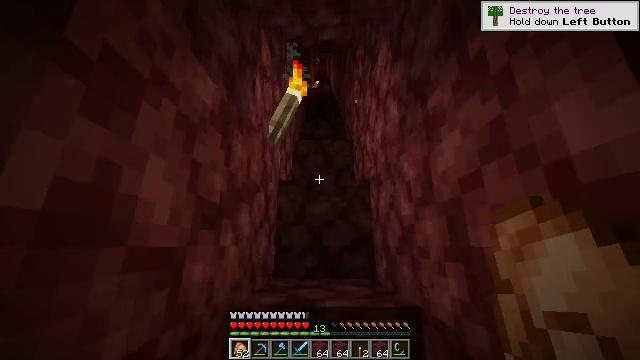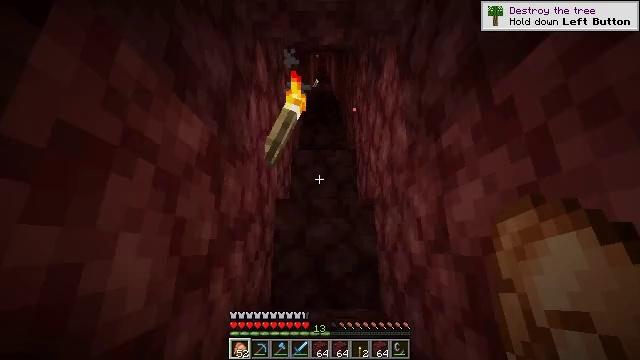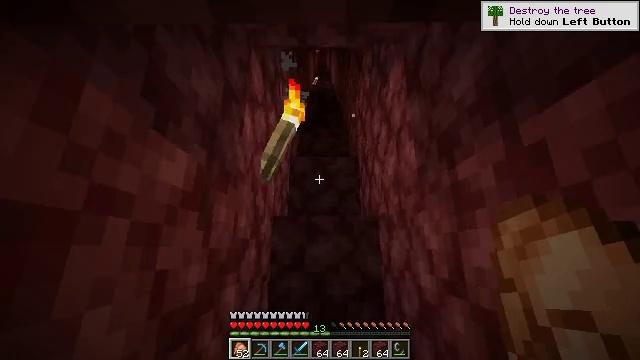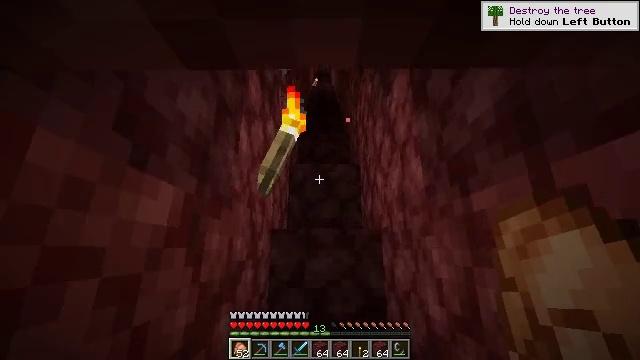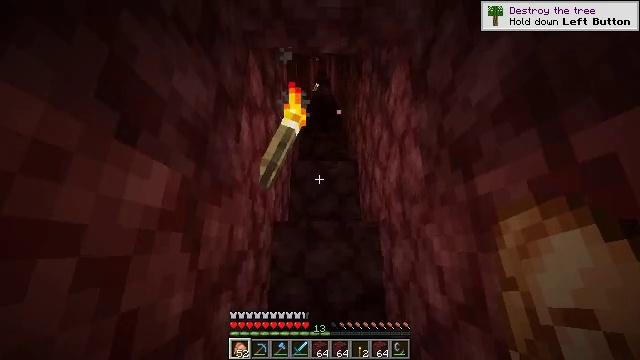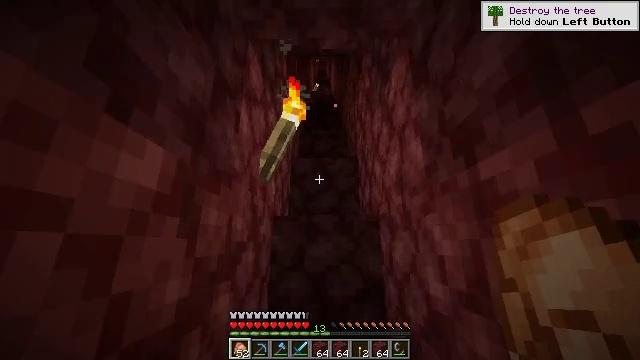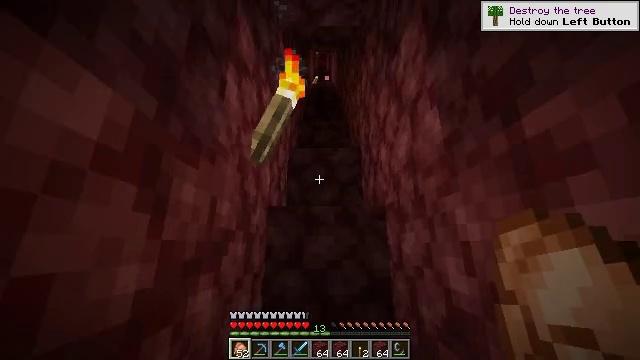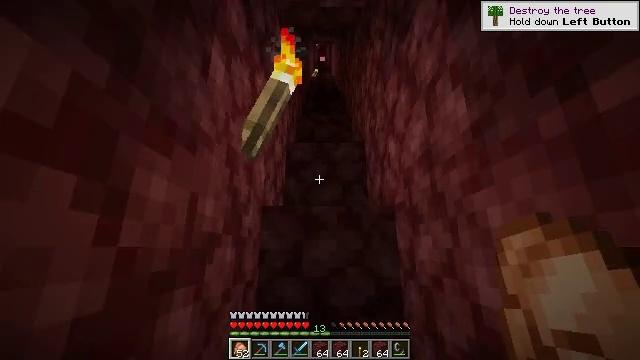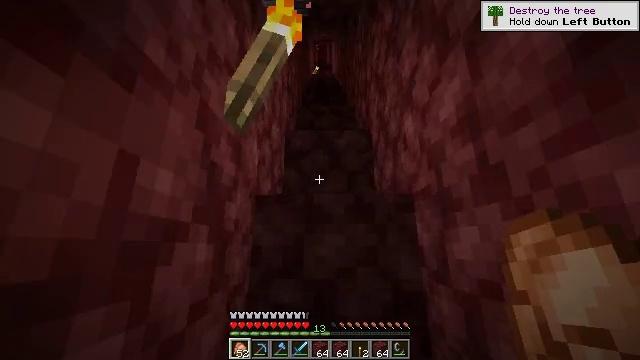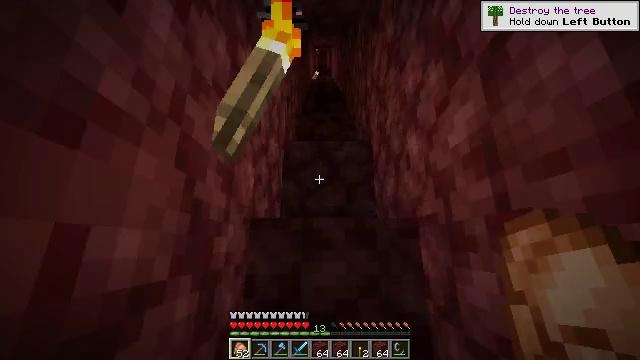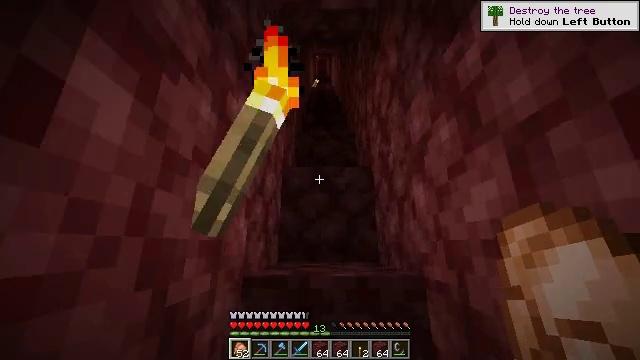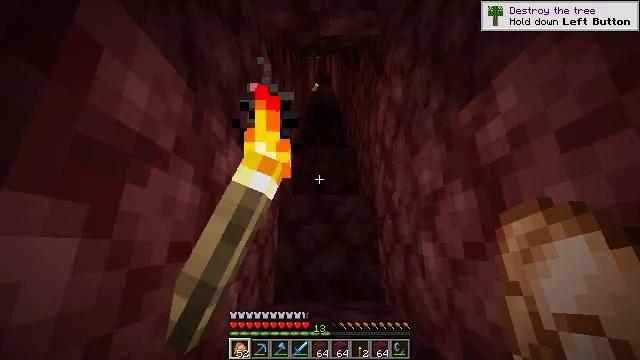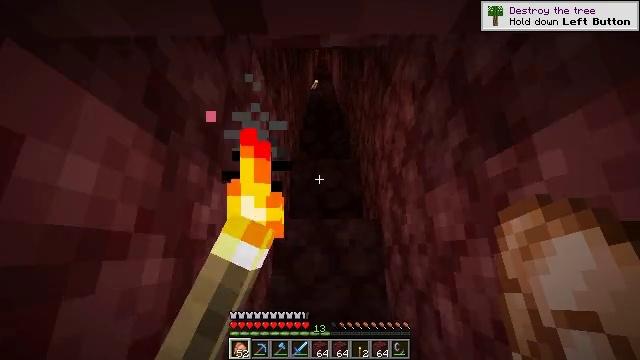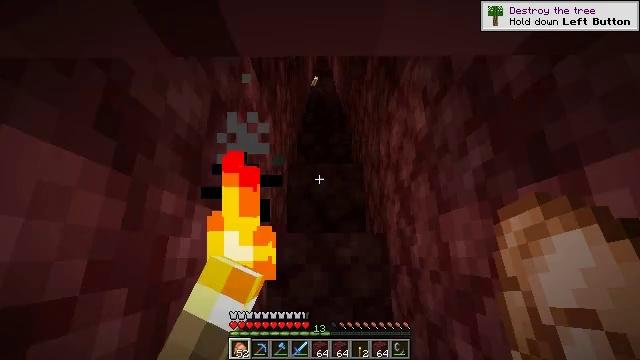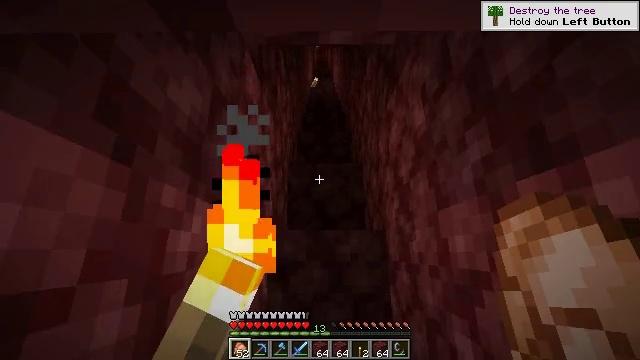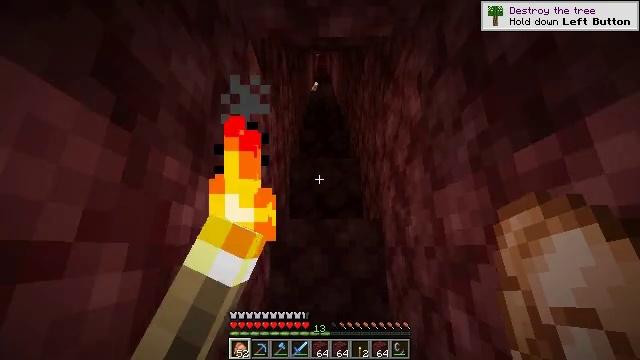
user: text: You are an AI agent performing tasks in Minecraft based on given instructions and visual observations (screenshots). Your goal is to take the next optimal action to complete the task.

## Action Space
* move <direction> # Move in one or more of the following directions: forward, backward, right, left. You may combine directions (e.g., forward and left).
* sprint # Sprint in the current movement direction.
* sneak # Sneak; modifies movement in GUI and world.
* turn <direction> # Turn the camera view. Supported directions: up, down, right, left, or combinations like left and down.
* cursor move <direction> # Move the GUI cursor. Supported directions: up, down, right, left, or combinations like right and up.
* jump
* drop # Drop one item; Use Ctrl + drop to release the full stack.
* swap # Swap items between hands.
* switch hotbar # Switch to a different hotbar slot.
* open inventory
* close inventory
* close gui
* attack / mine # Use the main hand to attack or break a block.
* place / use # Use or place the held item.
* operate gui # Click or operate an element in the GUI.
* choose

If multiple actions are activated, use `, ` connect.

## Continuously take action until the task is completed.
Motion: motion action
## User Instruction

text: Produce netherite scrap by smelting ancient debris.
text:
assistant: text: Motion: move forward, sprint, jump
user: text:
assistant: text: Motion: move forward, sprint, jump
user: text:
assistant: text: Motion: move forward, jump
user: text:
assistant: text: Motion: move forward, jump
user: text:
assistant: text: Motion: move forward, jump
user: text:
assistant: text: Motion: move forward, jump
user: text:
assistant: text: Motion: move forward, jump
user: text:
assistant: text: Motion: move forward, sprint, jump
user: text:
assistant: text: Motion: move forward, sprint, jump
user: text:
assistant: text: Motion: move forward, sprint, jump
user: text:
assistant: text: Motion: move forward, sprint, jump
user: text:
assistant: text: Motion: move forward, jump
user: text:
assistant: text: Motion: move forward, jump
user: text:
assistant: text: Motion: move forward, jump
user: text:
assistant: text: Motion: move forward, jump
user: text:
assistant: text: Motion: move forward, jump
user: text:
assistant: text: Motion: move forward, jump
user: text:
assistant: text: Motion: move forward, sprint, jump
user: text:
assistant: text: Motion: move forward, sprint, jump
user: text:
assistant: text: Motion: move forward, sprint, jump
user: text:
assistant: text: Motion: move forward, sprint, jump
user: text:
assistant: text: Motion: move forward, sprint, jump
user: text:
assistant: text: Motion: move forward, jump
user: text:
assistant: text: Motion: move forward, jump
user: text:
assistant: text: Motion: move forward, jump
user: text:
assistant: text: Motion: move forward, jump
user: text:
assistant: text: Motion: move forward, jump
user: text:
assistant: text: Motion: move forward, sprint, jump
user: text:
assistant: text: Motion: move forward, sprint, jump
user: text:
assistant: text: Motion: move forward, sprint, jump